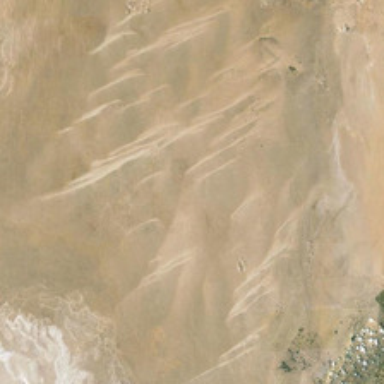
This is a large piece of yellow desert .